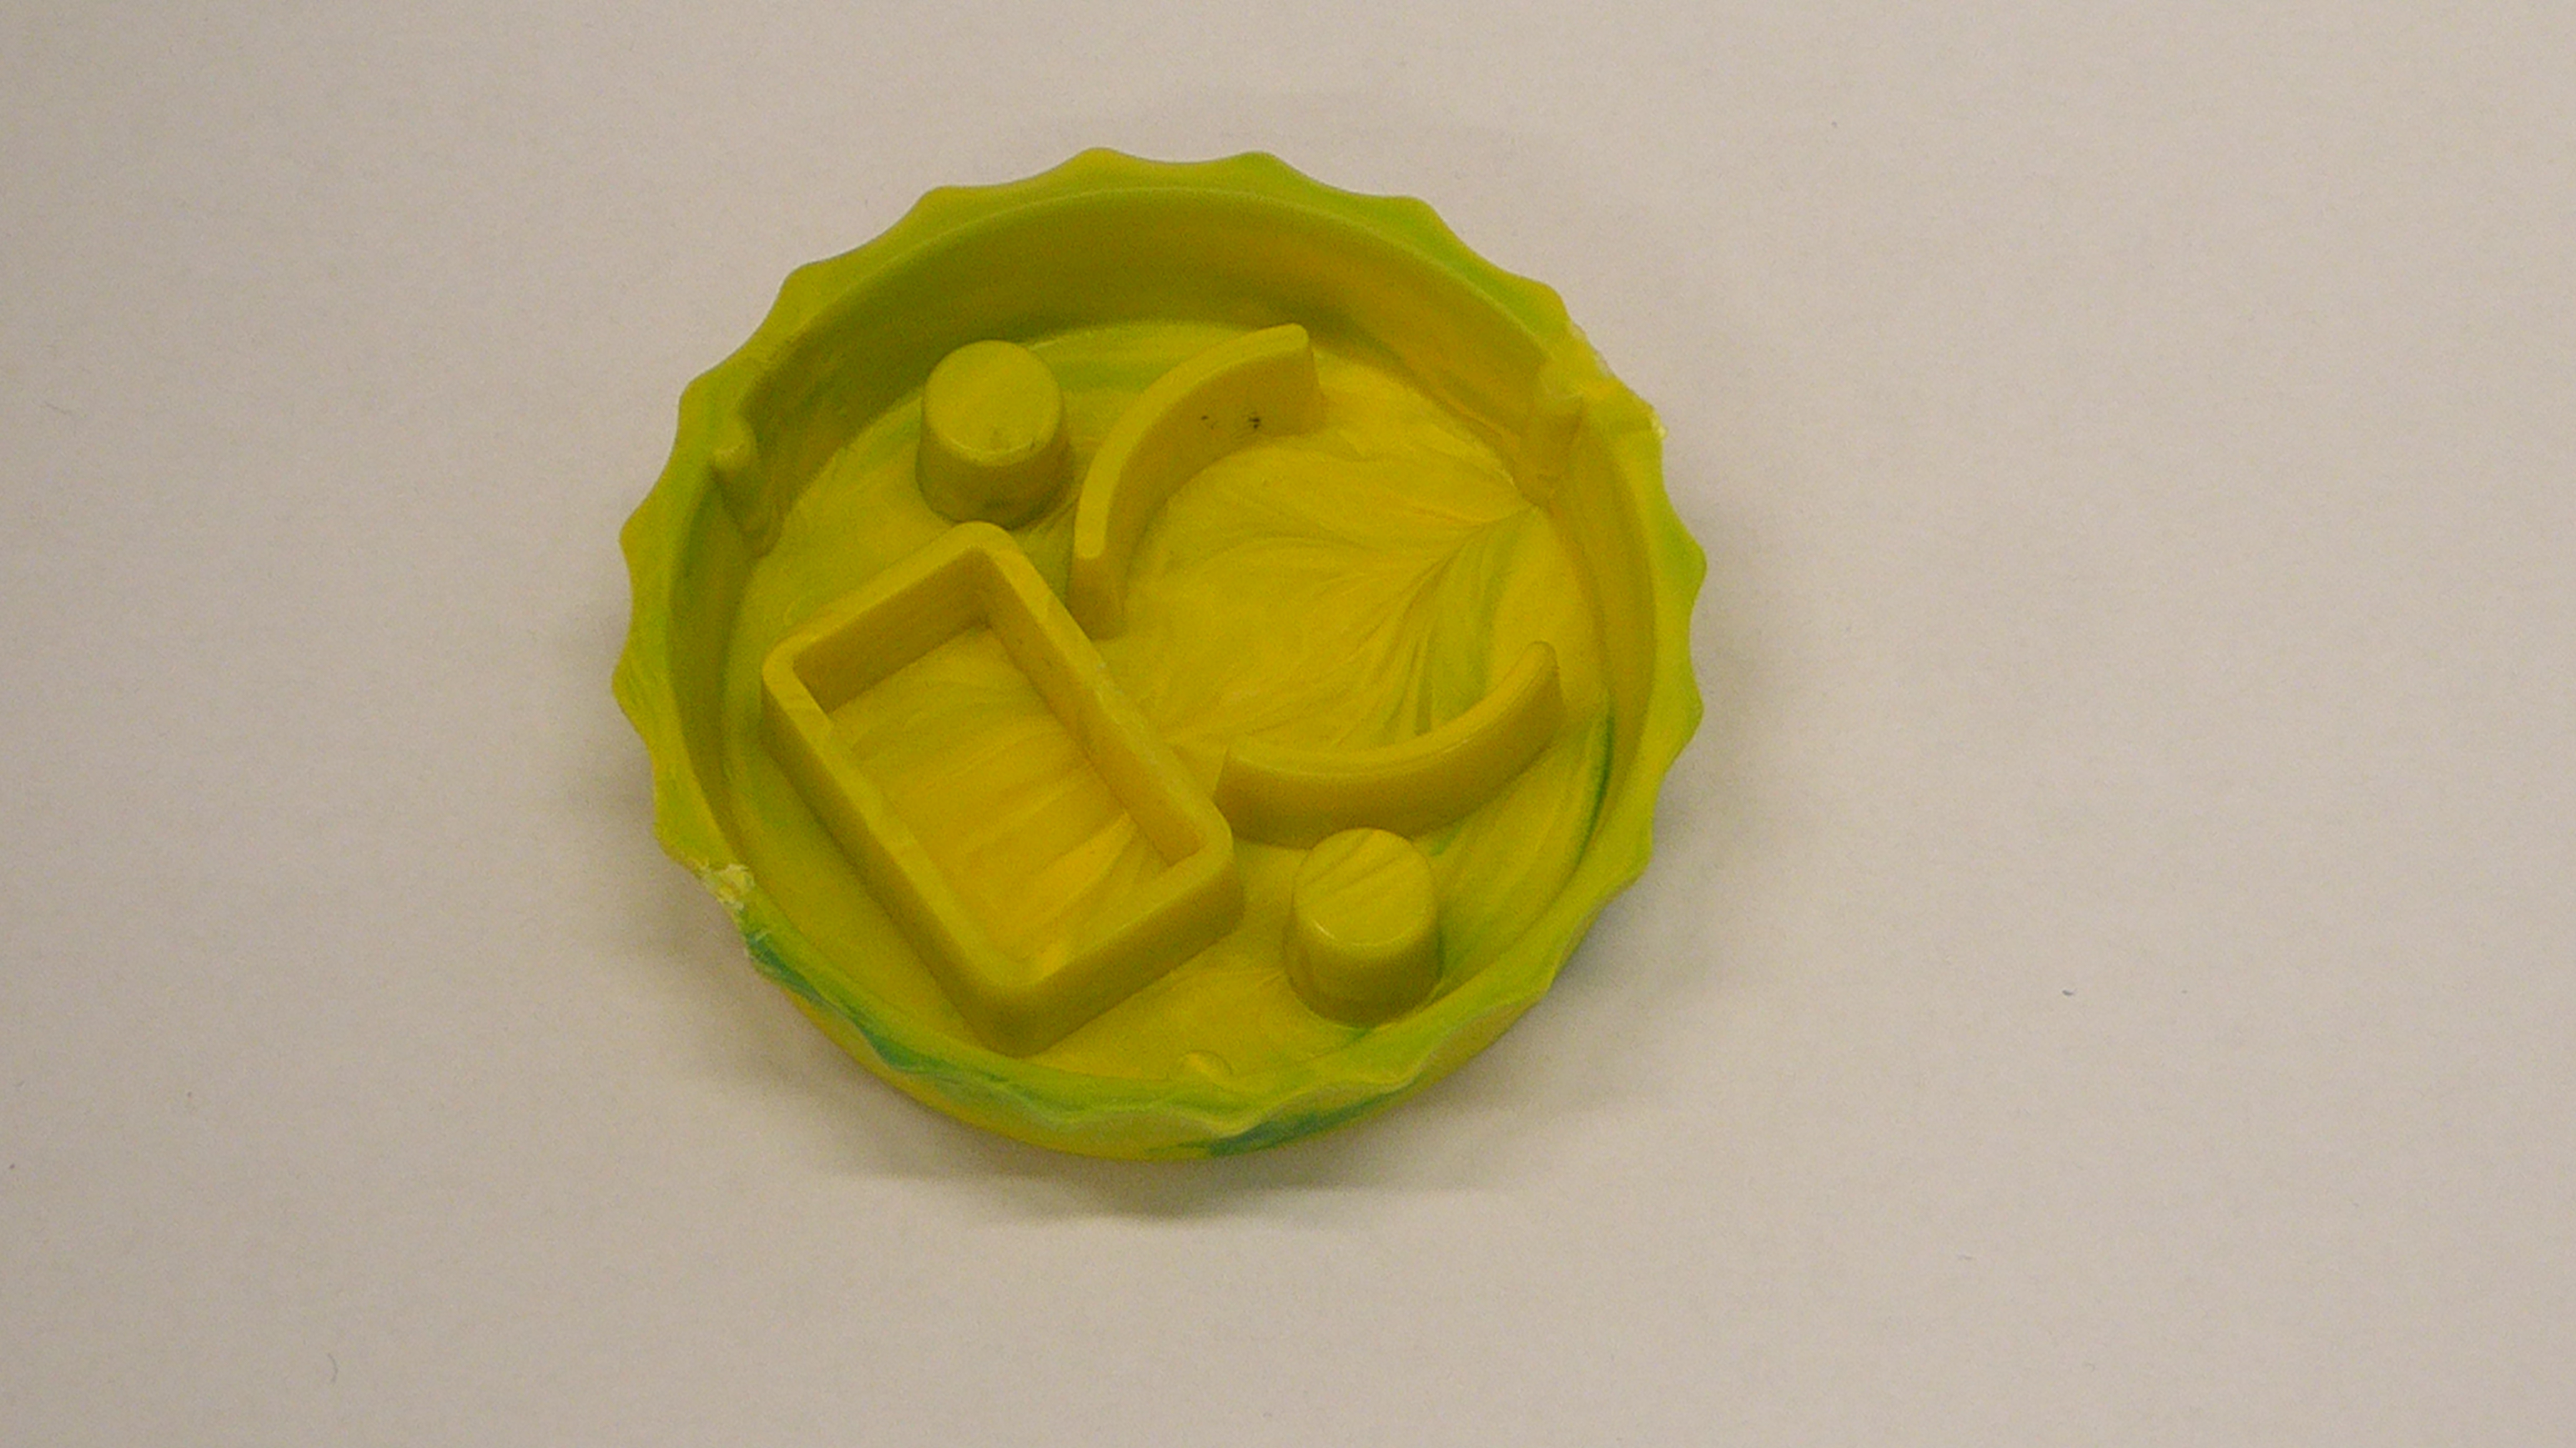
Label: Bottle Opener - Cover